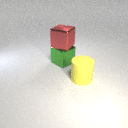
large green metal cube behind large yellow rubber cylinder